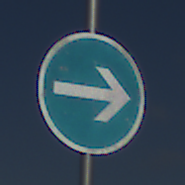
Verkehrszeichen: VorgeschriebeneFahrtrichtungHierRechts
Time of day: MorningAfternoon
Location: Outdoor (Nature)
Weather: PartlyCloudy
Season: NotSpecified
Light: Natural